Question: I have a 'UISearchBar' in an iPad app. When the search bar begins editing, I show a popover below the search bar containing search suggestions and previous searches:

This is a long-standing interaction in the app. Now under iOS 7, everything behind the popover (in terms of z-axis) looks dimmed -- presumably, the 'UIView' the popover adds over the top of the window is no longer transparent. This means the search bar that the user is currently editing in looks like it's no longer active. It still active (the user can still select text in the search bar and tap the Delete button to clear the search bar's text), but it bugs me a bit that it looks like it's inactive.
What are my options for dealing with this change in how popovers work in iOS 7?
Here's what I've come up with so far:
- 'UIPopoverController'- 'UIPopoverController'
Am I missing something obvious? Both options (and the other dumb/crazy options I thought about) seem nontrivial to implement and/or bad ideas for a few different reasons.
Apple's sample project for demonstrating this kind of functionality, <URL> to just showing a search icon that shows a popover a search bar. I imagine the change was made because of the problem I've run into here.
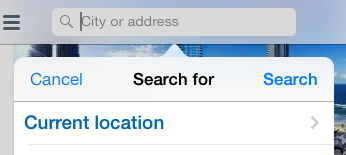
Answer: In my opinion, the easiest and most user friendly thing to do would be to move the search bar into the 'UIPopover'. To remove the dim you are going to have to write your own 'UIPopoverBackgroundView'. If you want to see how to do it, take a look <URL>.